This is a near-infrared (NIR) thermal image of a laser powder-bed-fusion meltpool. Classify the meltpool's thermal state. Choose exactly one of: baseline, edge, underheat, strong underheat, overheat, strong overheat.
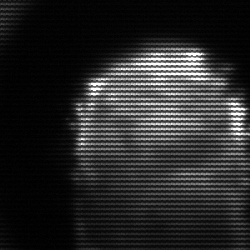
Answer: baseline